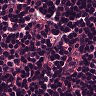
Metastatic tissue present: no